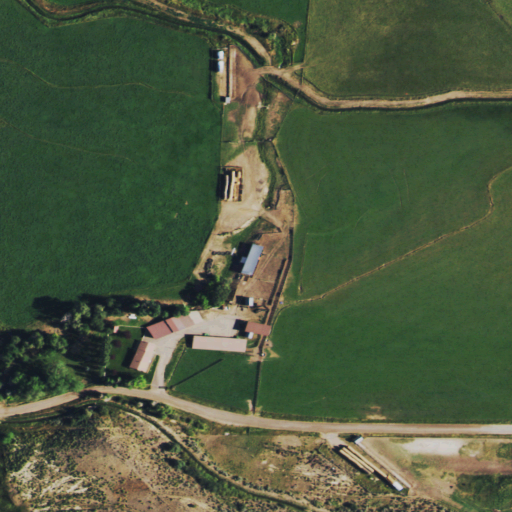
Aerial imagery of valley in Colorado named Puckett Gulch containing pasture, low intensity development, open development, evergreen forest, shrub, and woody wetlands